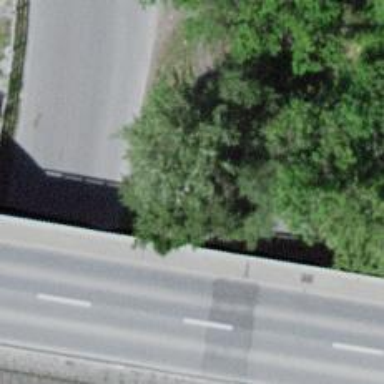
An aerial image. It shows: Set of steps on the road.